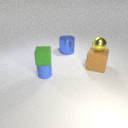
small blue rubber cylinder below small green rubber cube